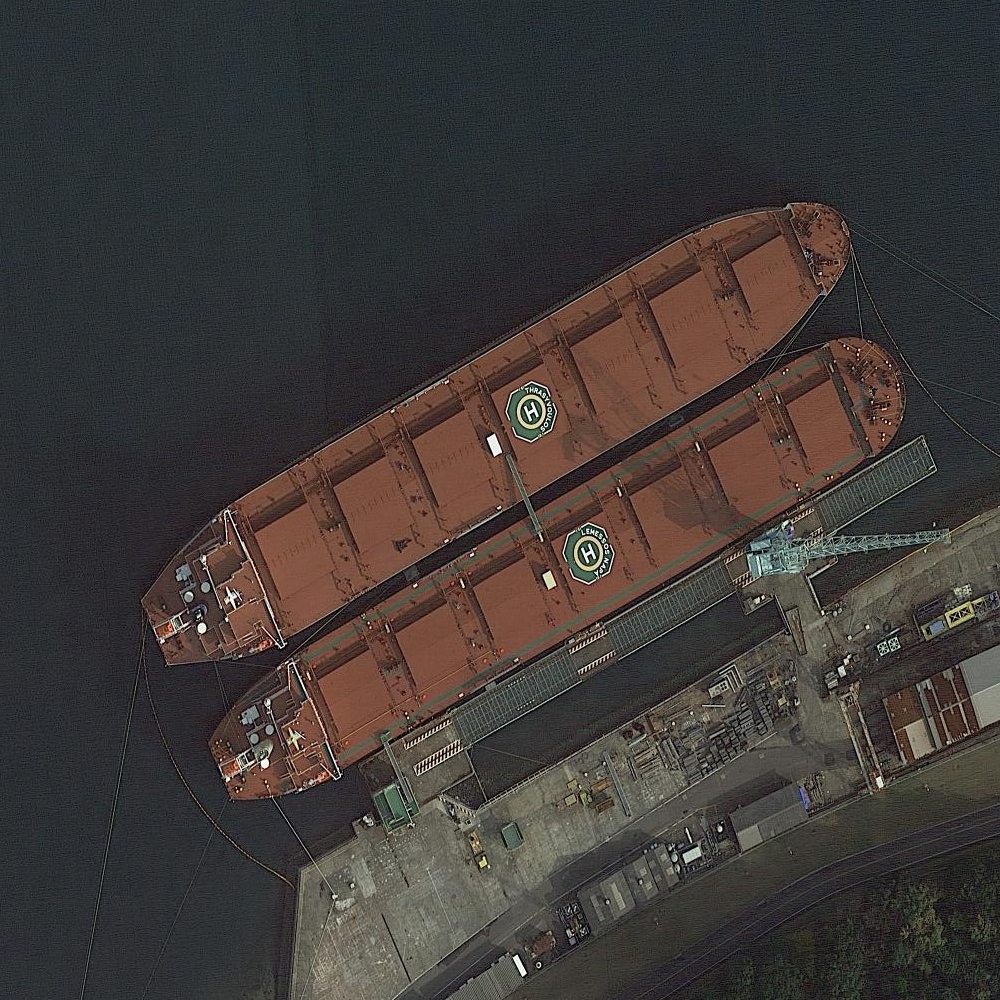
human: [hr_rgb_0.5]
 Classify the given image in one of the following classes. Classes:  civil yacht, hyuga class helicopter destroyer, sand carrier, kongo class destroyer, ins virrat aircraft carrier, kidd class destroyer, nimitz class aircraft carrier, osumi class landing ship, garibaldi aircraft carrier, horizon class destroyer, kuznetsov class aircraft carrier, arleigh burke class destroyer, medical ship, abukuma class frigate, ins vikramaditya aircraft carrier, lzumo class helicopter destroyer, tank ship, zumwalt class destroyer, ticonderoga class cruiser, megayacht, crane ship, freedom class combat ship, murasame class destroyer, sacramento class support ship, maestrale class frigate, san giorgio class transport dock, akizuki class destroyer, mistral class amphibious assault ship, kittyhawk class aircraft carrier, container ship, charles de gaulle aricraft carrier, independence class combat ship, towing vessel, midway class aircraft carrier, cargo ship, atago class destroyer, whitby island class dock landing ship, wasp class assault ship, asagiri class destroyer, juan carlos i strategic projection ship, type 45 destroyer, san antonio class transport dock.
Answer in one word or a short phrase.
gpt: Cargo ship